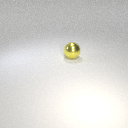
large yellow metal sphere